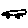
Label: car